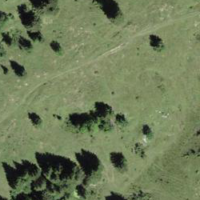
EUNIS habitat code: 23
Species observed at this site:
Arnica montana